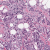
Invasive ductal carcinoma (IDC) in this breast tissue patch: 1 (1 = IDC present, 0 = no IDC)